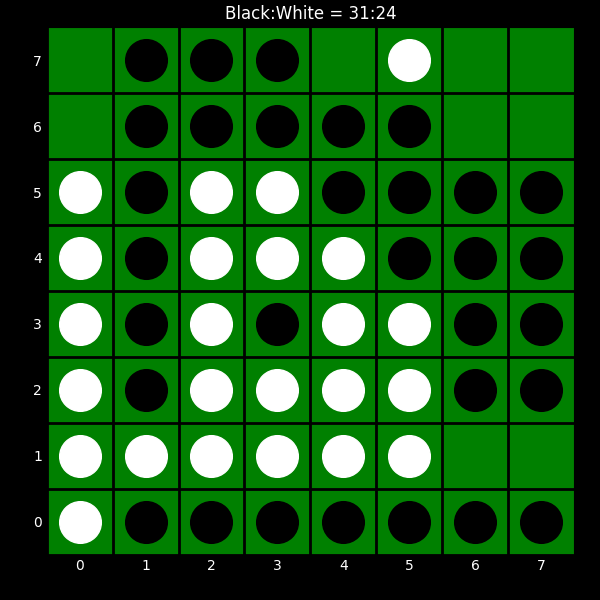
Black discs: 31
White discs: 24